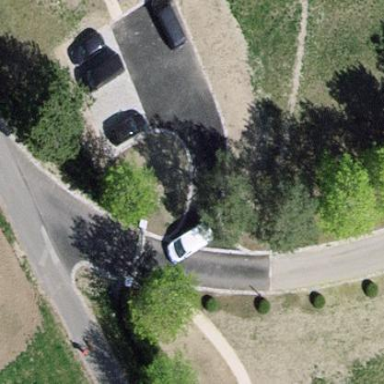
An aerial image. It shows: Parking area.